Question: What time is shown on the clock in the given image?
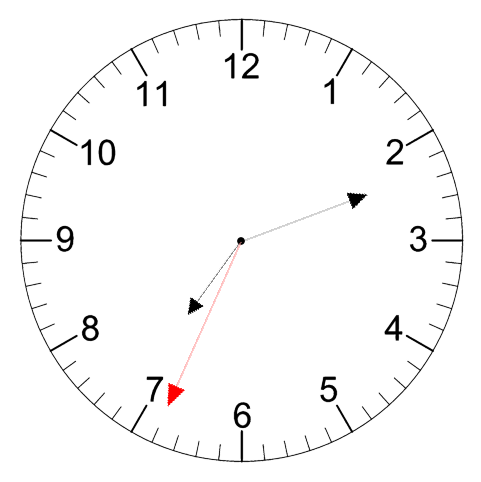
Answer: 07:11:34